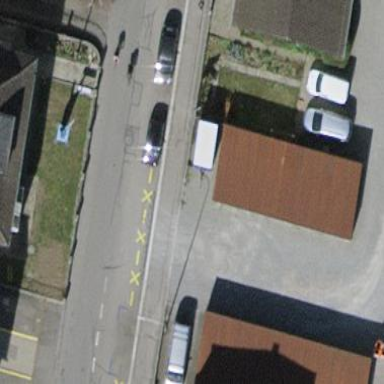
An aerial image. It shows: Group of garages.